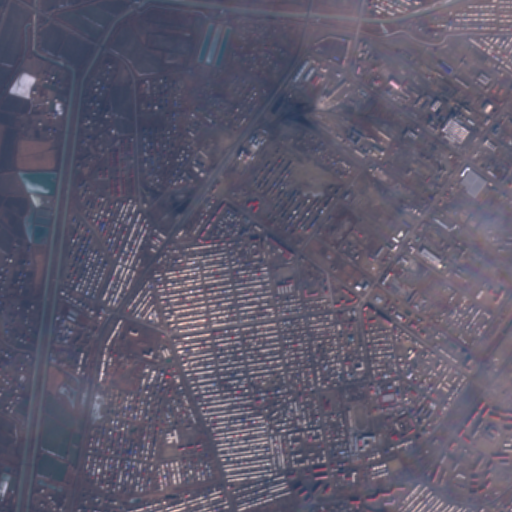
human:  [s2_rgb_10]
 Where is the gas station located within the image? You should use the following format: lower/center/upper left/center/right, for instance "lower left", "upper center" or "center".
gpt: The gas station is located in the center right of the image.
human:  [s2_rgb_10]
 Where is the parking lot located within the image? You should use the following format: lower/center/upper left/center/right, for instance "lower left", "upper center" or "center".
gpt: The parking lot is located in the lower right of the image.
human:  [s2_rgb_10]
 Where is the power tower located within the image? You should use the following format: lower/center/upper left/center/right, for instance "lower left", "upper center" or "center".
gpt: There is no power tower in the image.